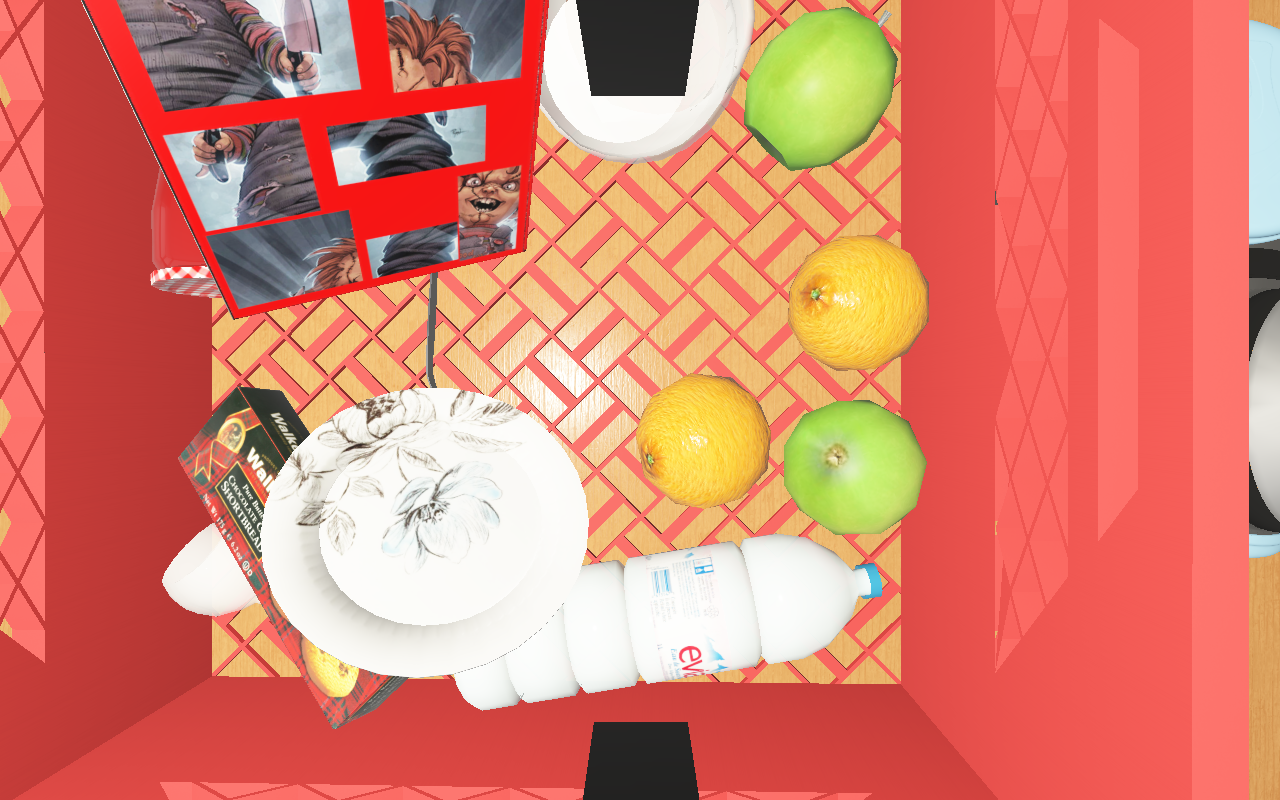
Objects in the scene:
carafe
apple
orange
orange
glass
wineglass
honey jar
cereal box
cereal box
biscuit box